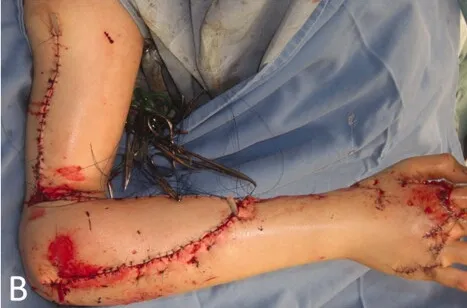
Intraoperative photographs of the patient in Case 2. (C) One year and 5 months after flap implantation.
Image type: medical_photograph (other_medical_photograph)